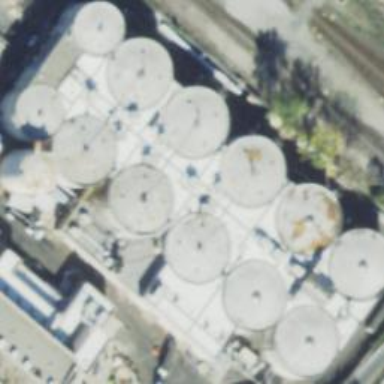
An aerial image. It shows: Industrial building.